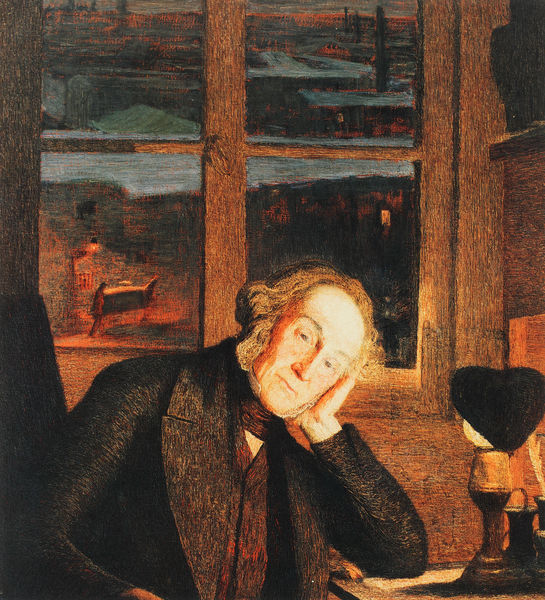
Titel: Ritratto di Carlo Rotta/ Proträt des Carlo Rotta
Künstler: Giovanni Segantini
Institution: Mailand, Bildergallerie des großen Hospitals
Schlagwörter: dunkel, gemälde, hand, himmel, kopf, mann, schatten, bäume, landschaft, sitzen, stadt, abend, braun, fenster, grau, lampe, licht, mund, nase, orange, schwarz, straße, tisch, zimmer, ausblick, rot, malerei, alt, anzug, jacke, augen, gesicht, rahmen, innenraum, portrait, porträt, öl, dämmerung, kalt, haare, halbfigur, interieur, mantel, locken, traurig, warm, dächer, winter, kerze, nachdenklich, ellenbogen, aufstützen, jackett, weste, stütze, buch, denken, fensterkreuz, fensterrahmen, denker, fensterglas, aufgestützt, elektrisch, glühbirne, wester, glühlampe, lampge, think